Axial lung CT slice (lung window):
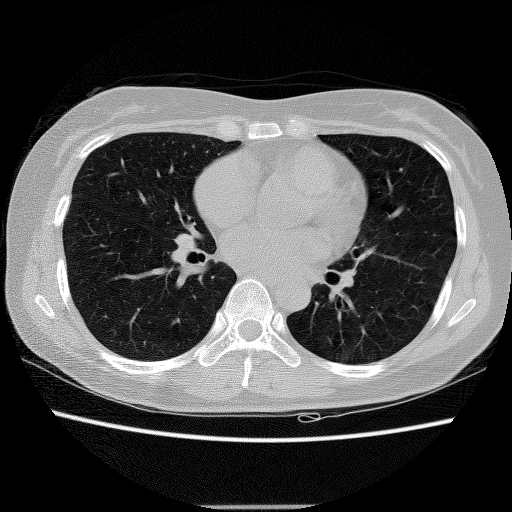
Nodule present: no